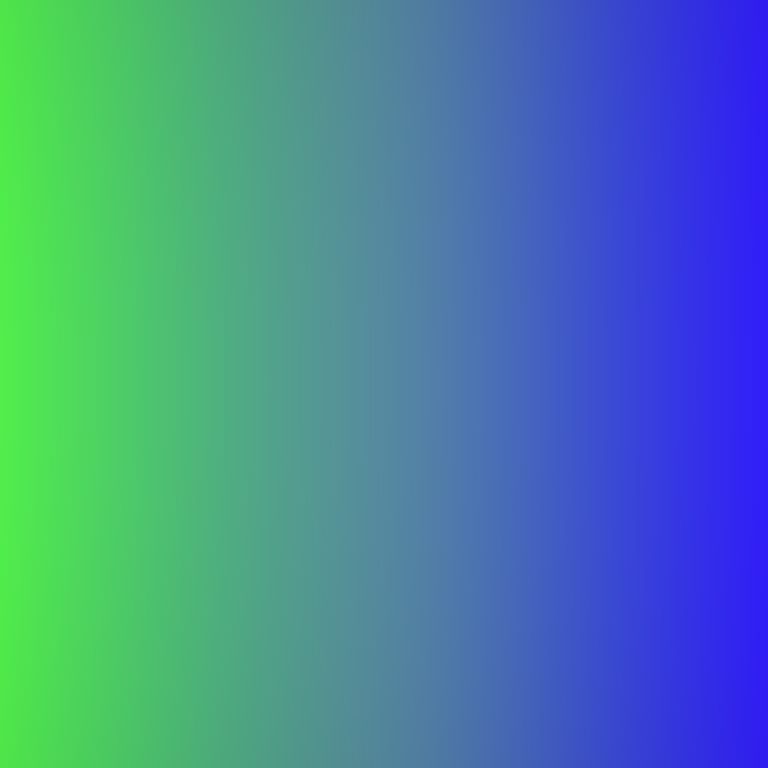
Abstract light effect, smooth gradient from vibrant green to deep blue, calm atmosphere, soft blend, no room, no furniture, no objects.